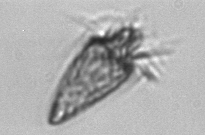
Label: Strombidium_tintinnodes